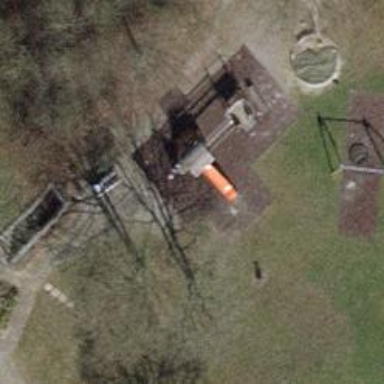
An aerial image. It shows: Playground area for leisure activities on the land.